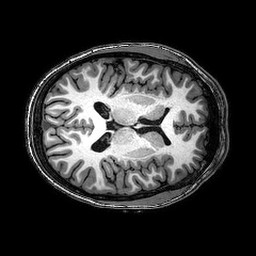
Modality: T1w
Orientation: axial
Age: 21
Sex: female
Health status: healthy
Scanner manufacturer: philips
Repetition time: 0.008148 s
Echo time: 0.00372 s